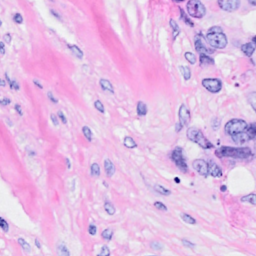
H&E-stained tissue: Breast